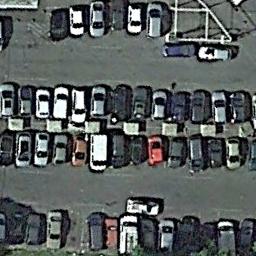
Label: parking_lot